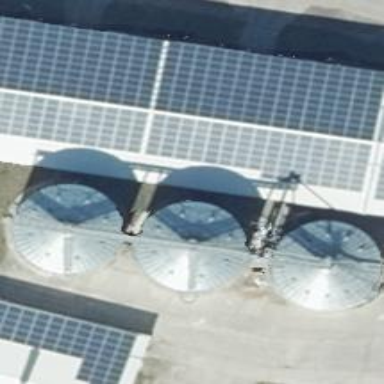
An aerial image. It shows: Storage tank with man-made structure.